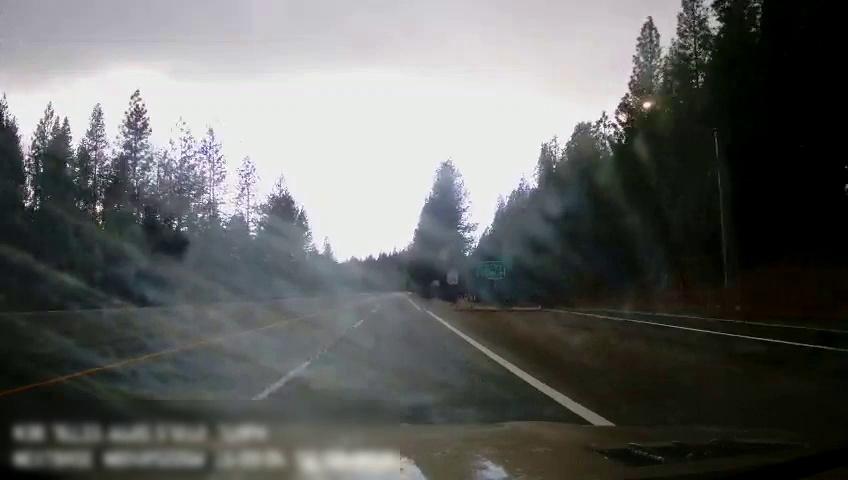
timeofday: Day
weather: Cloudy
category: Drivable Space
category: Drivable Space
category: Lanes | Current Lane
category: Lanes | Current Lane
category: Lanes | Alternate Lane
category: Lanes | Alternate Lane
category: Lanes | Alternate Lane
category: Traffic | Signs